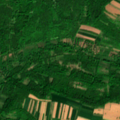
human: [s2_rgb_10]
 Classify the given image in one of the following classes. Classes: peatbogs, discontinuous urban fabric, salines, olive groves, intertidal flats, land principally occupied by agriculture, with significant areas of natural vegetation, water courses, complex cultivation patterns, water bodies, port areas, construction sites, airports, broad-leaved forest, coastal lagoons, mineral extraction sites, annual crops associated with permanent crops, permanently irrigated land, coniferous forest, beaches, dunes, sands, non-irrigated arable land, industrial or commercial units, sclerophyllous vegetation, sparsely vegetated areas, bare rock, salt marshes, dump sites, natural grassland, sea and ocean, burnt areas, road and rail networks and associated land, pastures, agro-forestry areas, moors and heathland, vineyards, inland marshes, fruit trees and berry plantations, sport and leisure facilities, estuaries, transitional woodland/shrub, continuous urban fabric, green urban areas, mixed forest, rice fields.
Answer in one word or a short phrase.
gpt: non-irrigated arable land, complex cultivation patterns, land principally occupied by agriculture, with significant areas of natural vegetation, broad-leaved forest, transitional woodland/shrub